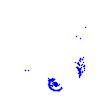
Particle: electron